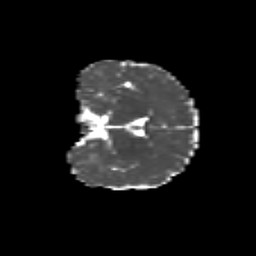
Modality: MD
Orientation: coronal
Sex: male
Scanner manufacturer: siemens
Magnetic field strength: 3 T
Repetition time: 5 s
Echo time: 0.071 s